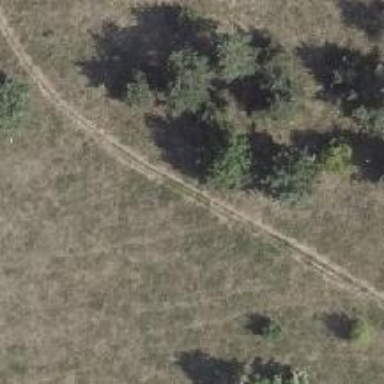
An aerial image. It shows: Dirt path.